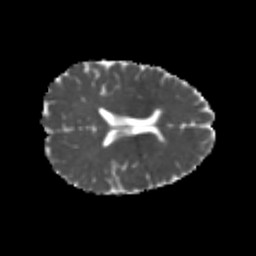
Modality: MD
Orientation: axial
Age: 25
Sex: female
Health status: healthy
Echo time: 0.074 s